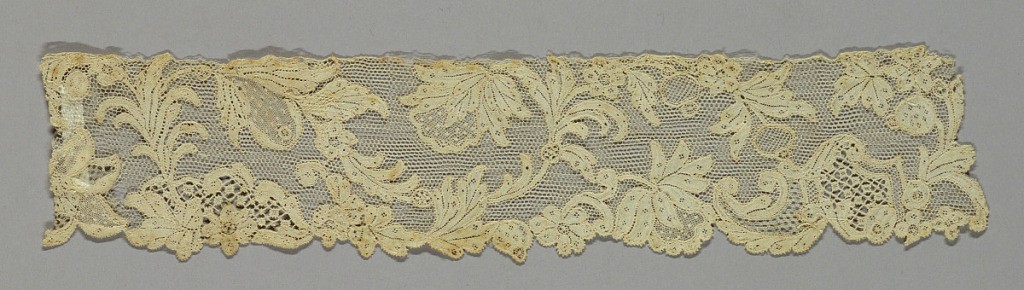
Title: Band
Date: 18th century
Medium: linen Technique: needle lace with ground of loop and twist with twist return
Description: Fragment of a narrow band with a floral vine pattern.